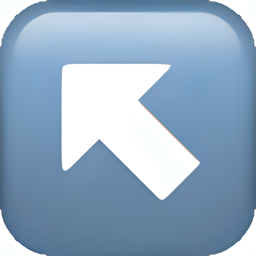
Name: north west arrow
Emoji: ↖
Group: Symbols
Sub-group: arrow